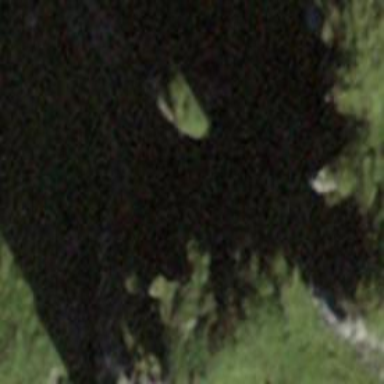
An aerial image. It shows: Natural cliff.